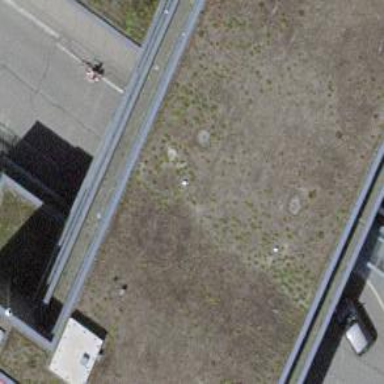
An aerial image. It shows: Lift gate barrier.